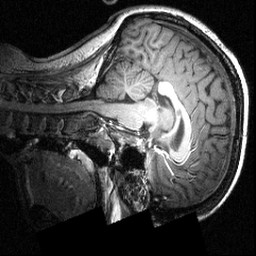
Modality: T1w
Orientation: sagittal
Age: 20
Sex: female
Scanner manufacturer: siemens
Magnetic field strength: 3.951 T
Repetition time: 1.5 s
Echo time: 0.00335 s